Field crop: maize
Growth stage: 2
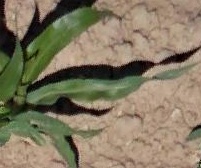
Species: maize